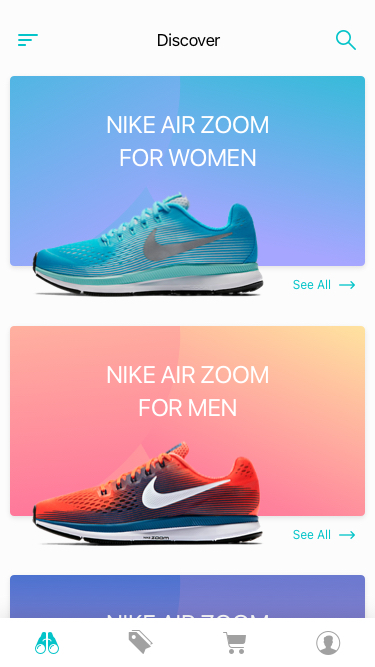
Text in this UI design:
Discover
NIKE AIR ZOOM
FOR WOMEN
See All
NIKE AIR ZOOM
FOR MEN
See All
NIKE AIR ZOOM
FOR KIDS